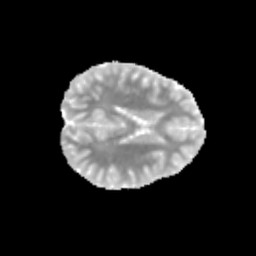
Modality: MD
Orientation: axial
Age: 13
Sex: female
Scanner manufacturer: siemens
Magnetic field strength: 3 T
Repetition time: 3.8 s
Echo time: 0.07 s